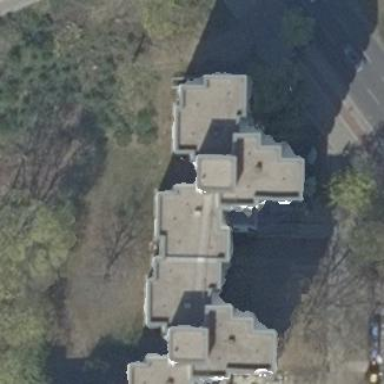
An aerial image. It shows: Apartment building with flat roof.